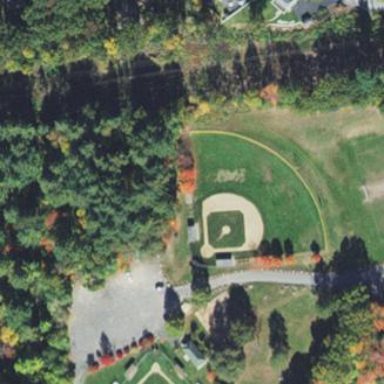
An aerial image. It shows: Baseball pitch for leisure land activities.